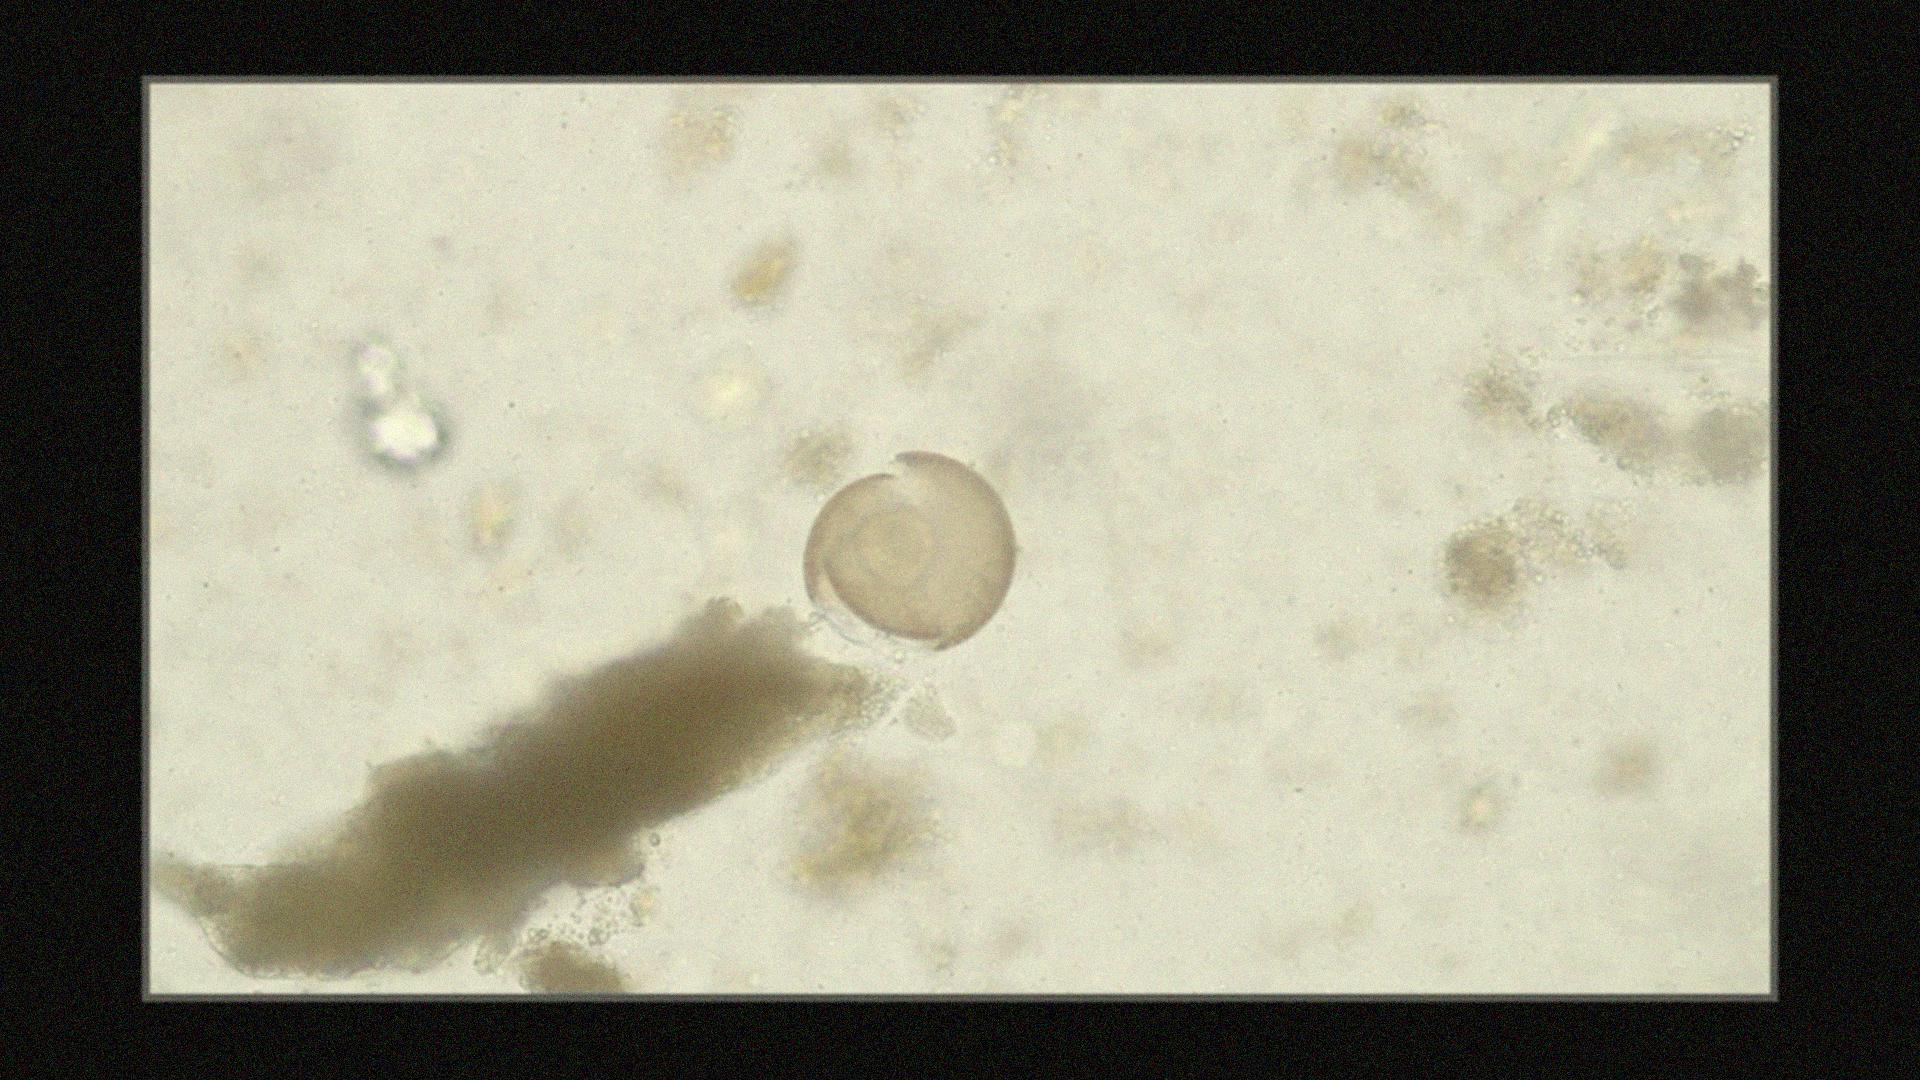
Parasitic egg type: Hymenolepis diminuta